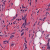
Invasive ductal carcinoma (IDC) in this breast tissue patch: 0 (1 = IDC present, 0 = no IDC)